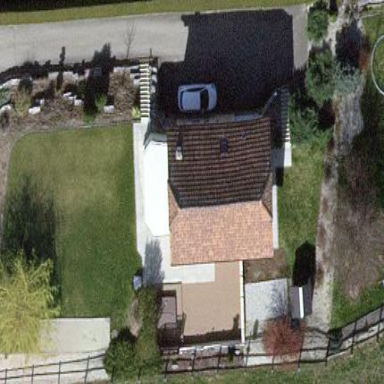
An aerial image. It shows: Simple and straightforward house.